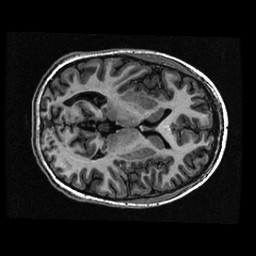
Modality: T1w
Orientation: axial
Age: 19
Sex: female
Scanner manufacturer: ge
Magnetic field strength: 3 T
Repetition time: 0.01144 s
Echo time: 0.005012 s